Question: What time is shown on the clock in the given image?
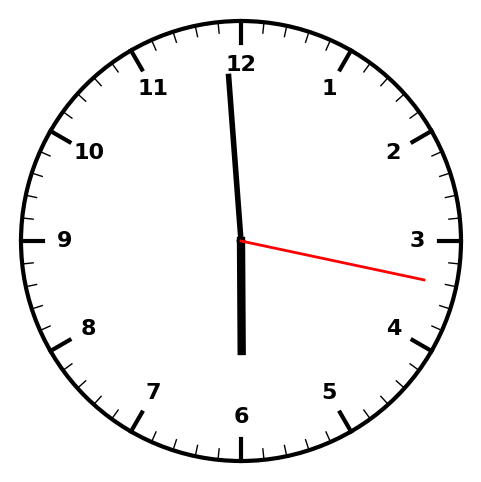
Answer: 05:59:17